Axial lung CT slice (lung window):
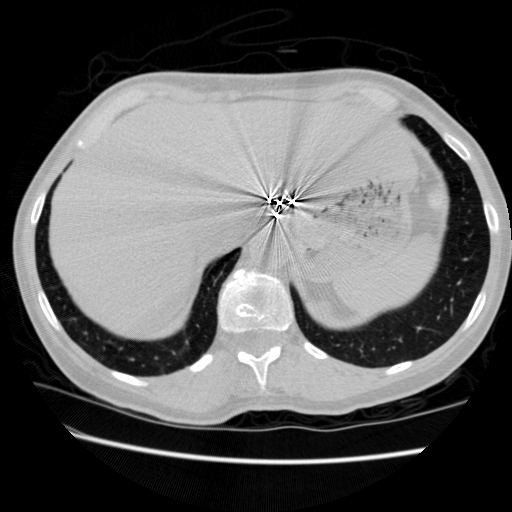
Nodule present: no